Question: I am confused with index rules in firebase. I have this database and I wanted to extract 'distance_traveled' in 'battery_and_cables'. The thing is, '1' is something like a userID set by the user itself so that will vary.
I used this code in pyrebase to extract the 'distance_traveled'
'''
db.child("mileage_maintenance").order_by_child("distance_traveled").get()
'''
but I get
> Index not defined, add ".indexOn": "distance_traveled", for path "/mileage_maintenance", to the rules
This is my database:

Any my rules:
'''
{
"rules": {
".read": true,
".write": true,
"mileage_maintenance": {
"battery_and_cables":{
".indexOn": ["distance_traveled"]
}
},
}
}
'''
Is there any way you can go through the '1' and the 'push' key to acquire the 'distance_traveled'?
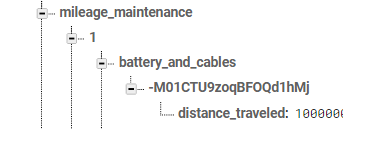
Answer: Firebase Realtime Database . So in your case, the query considers the direct children of the 'mileage_maintenance' node (which is just the node '1' in the screenshot).
You can have wildcards in your rules, like in your case:
'''
{
"rules": {
".read": true,
".write": true,
"mileage_maintenance": {
"$id": {
"battery_and_cables":{
".indexOn": ["distance_traveled"]
}
}
}
}
}
'''
As you can see, I added a '$id' level here for the '1' node. That now means that you have an index defined on each '/mileage_maintenance/$id/battery_and_cables' node for the 'distance_traveled' property of each child node under that.
So with this index, you can query a specific '/mileage_maintenance/$id/battery_and_cables' path for the 'distance_traveled' values. But you can't run a query on just '/mileage_maintenance' for all 'distance_traveled' values under it.
If you need such a query, you will need to modify/augment your data model to allow it. For example, by introducing a flat list of 'distance_traveled' nodes that you can then query:
'''
"distance_traveled": {
"<PHONE>": "1/battery_and_cables/-M01CT...1hMj"
}
'''
Or
'''
"distance_traveled": {
"1~battery_and_cables~-M01CT...1hMj": <PHONE>
}
'''
Where the '~' in that last model is just a separate for the segments in that key, since '/' isn't allowed.
Also see:
- <URL>